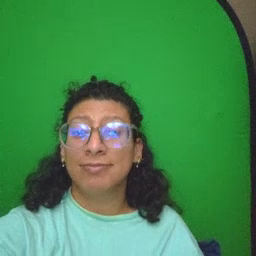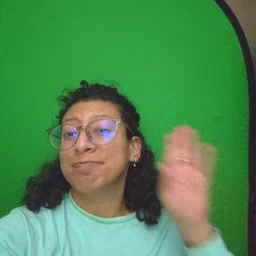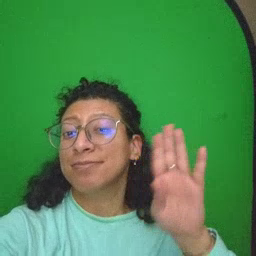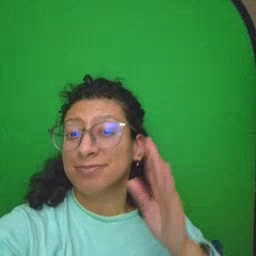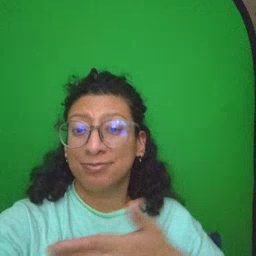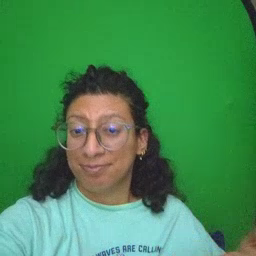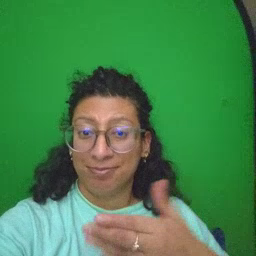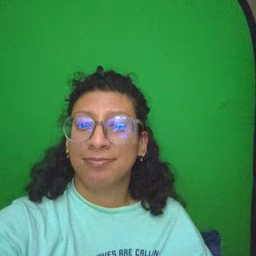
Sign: puppy